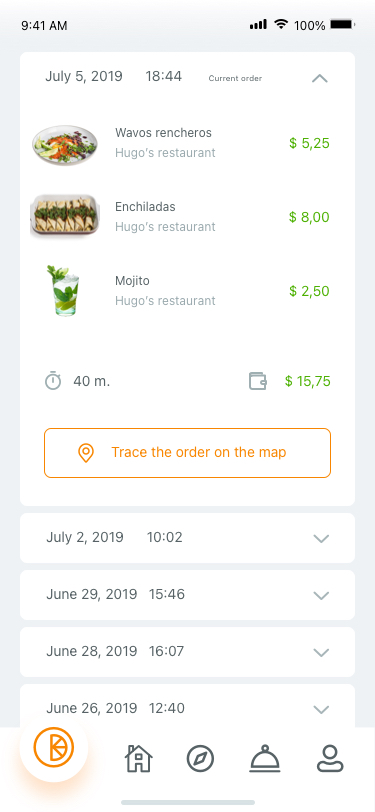
Text in this UI design:
Wavos rencheros
Hugo’s restaurant
$ 5,25
Enchiladas
Hugo’s restaurant
$ 8,00
Mojito
Hugo’s restaurant
$ 2,50
Сurrent order
July 5, 2019      18:44
40 m.
$ 15,75
Trace the order on the map
July 2, 2019      10:02
June 29, 2019   15:46
June 28, 2019   16:07
June 26, 2019   12:40
100%
9:41 AM